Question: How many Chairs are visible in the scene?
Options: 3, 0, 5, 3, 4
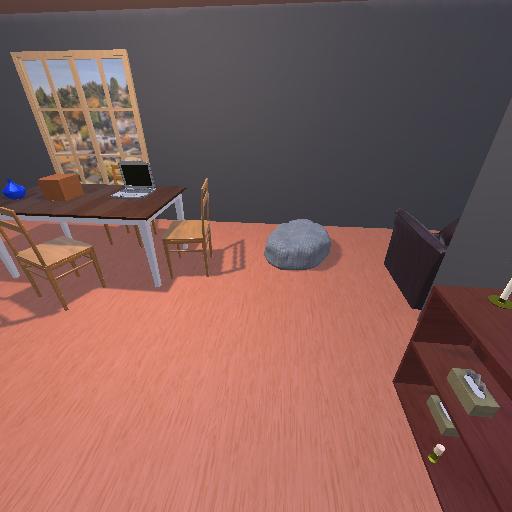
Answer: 3